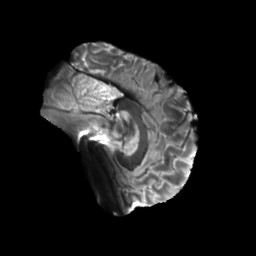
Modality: T2w
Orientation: sagittal
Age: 27
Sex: male
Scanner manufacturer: siemens
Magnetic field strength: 6.98 T
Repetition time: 7.08 s
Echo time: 0.0756 s